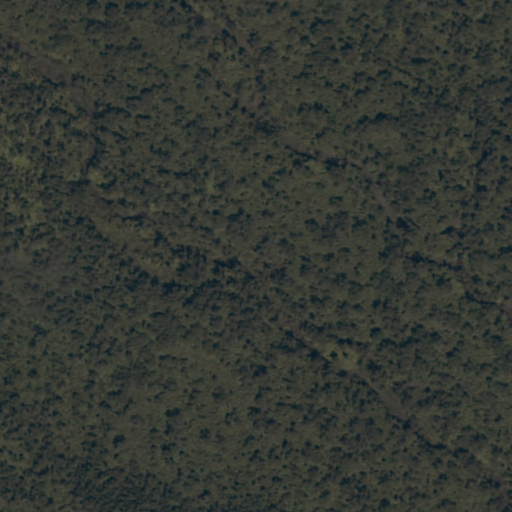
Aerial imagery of valley in Hawaii named Mākaka Ravine containing only unknown